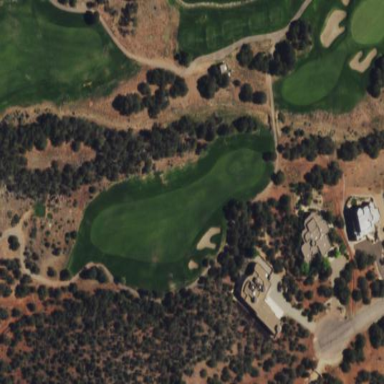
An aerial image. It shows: Rough grassy area used for golf.